Question: I would like a form containing criteria fields. These criteria can be of type "affaire" or "suite". For this choice, I use a dropdownlist (see screenshot below). Based on this type, I would like to display only specific criteria fields.

For the type "affaire", I have the following criteria:
- - - - -
For the type "suite", I have the following criteria:
- - - - -
At this moment, I only display "affaire" criteria fields in my form. Something like this:
'''
@using (Html.BeginForm("SearchAffaires", "Search", FormMethod.Post)) {
@Html.LabelFor(m => Model.SearchType)
@Html.DropDownListFor(m => Model.SearchType, Model.Type)
@Html.LabelFor(m => Model.SearchCriteriaAffaire.IdAffaire)
@Html.TextBoxFor(m => Model.SearchCriteriaAffaire.IdAffaire)
@Html.LabelFor(m => Model.SearchCriteriaAffaire.IdStatus)
@Html.DropDownListFor(m => Model.SearchCriteriaAffaire.IdStatus, Model.Status)
@Html.LabelFor(m => Model.SearchCriteriaAffaire.Title)
@Html.TextBoxFor(m => Model.SearchCriteriaAffaire.Title)
<input type="submit" id="buttonSubmit" value="Submit" />
<input type="button" id="buttonClear" value="Clear" />
}
'''
The first DropDownListFor(...Model.Type) is used to distinguish the search of type "affaire" or "suite". I would like to be able to hide "affaire" criteria fields and show "suite" criteria fields based on the value of this dropdown. What is the best way to achieve this?
Thanks.
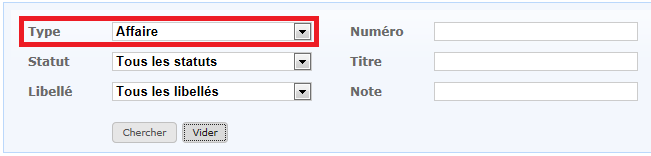
Answer: I'd probably just use a client-side event handler and toggle the elements' visibility..
'''
$('#searchType').change(function() {
var value = $('#searchType option:selected').val();
if (value === 'affaire') {
$('.affaireCriteria').show();
$('.suiteCriteria').hide();
}
else {
$('.affaireCriteria').hide();
$('.suiteCriteria').show();
}
});
'''
Just sample code.. there's plenty more you can do to make this more elegant.